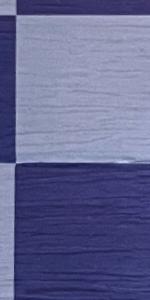
Label: Empty